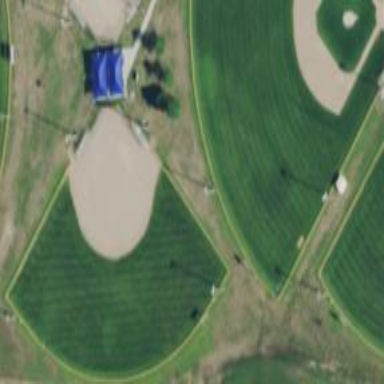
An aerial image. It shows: Softball pitch for baseball enthusiasts.